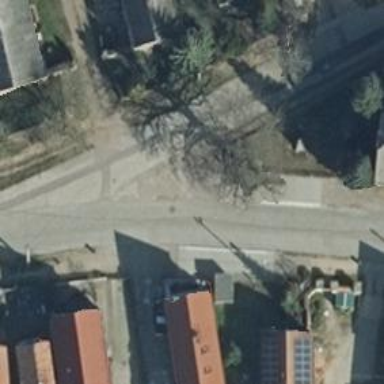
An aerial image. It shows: Public transport stop position.